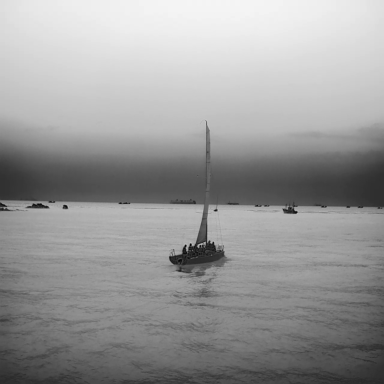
There are 11 bulk_carriers in the infrared image.